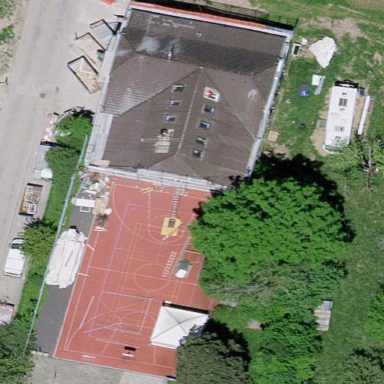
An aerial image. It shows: School.